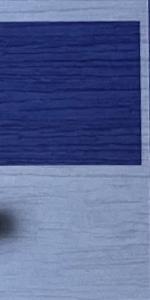
Label: Empty